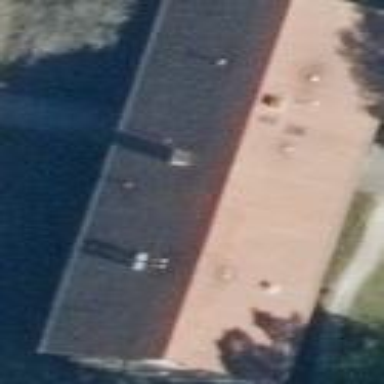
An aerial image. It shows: Hospital building with gabled roof.